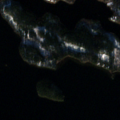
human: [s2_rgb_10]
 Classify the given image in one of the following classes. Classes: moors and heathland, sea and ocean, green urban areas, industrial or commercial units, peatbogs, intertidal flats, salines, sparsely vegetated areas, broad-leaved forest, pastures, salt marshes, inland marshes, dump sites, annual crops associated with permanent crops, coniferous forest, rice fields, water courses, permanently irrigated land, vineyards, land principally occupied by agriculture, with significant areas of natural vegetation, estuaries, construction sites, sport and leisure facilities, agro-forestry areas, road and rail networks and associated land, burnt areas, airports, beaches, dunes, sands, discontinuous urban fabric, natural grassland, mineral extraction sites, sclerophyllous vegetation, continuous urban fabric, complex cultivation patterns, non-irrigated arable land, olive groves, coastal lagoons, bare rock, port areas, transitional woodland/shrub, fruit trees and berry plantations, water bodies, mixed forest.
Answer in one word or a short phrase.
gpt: coniferous forest, mixed forest, water bodies